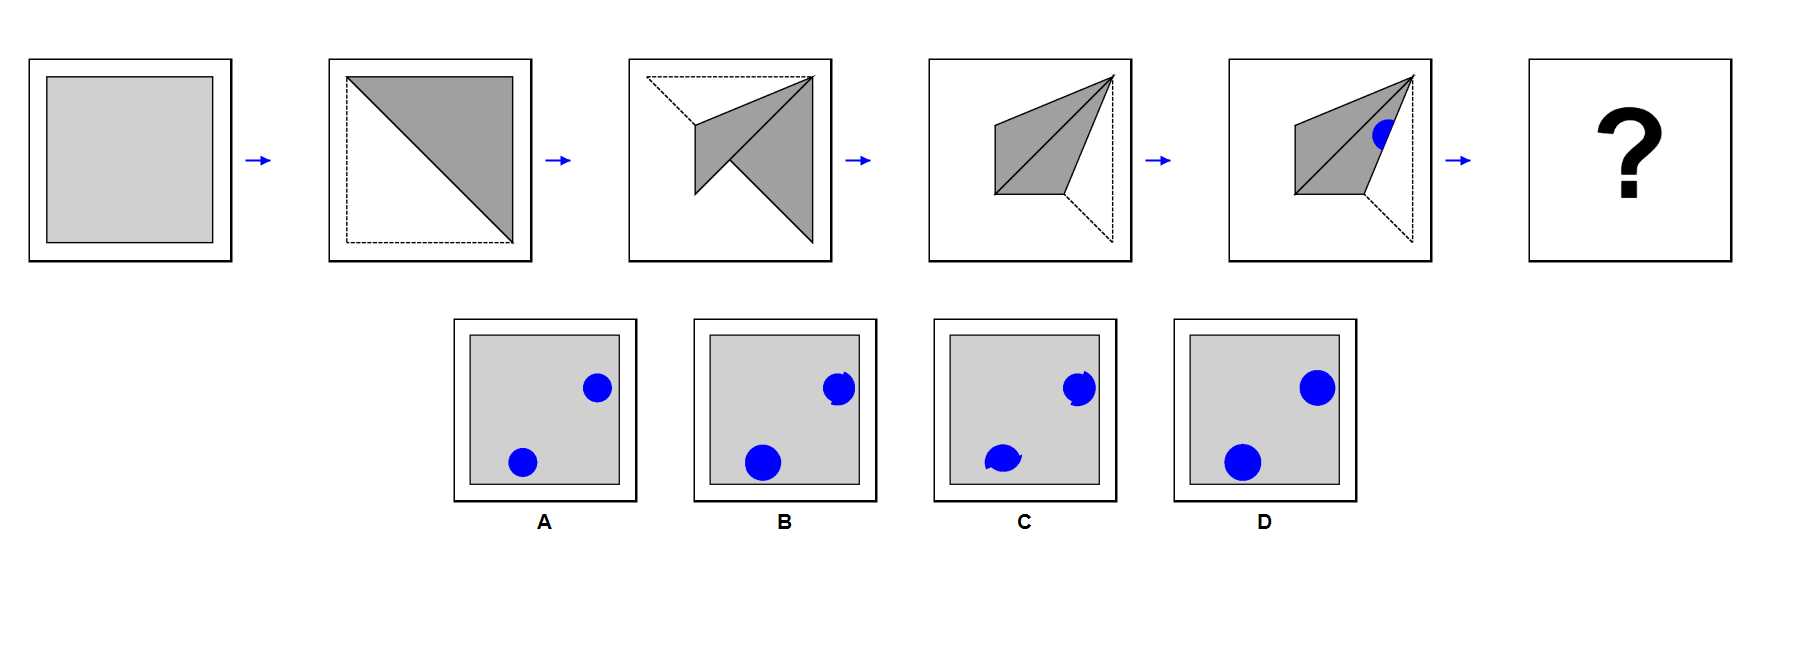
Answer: A